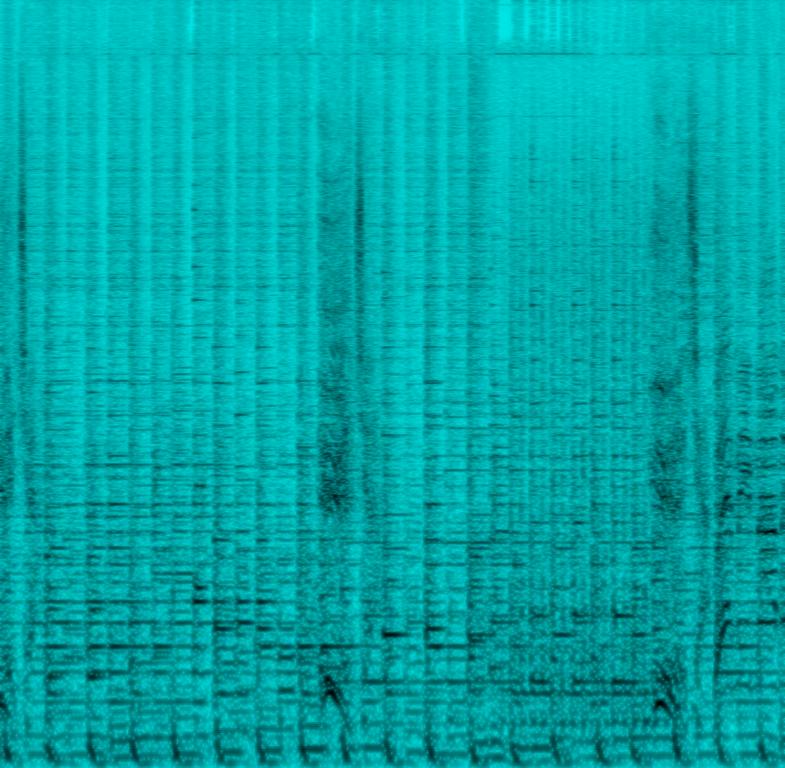
This is a live performance of a pop rock music piece. Two male vocals are singing melodically at the same time. There is a piano playing an upbeat melody while the bass guitar plays a simple bass line in the background. The piece has a joyful aura to it. This piece could be used in the soundtrack of a sit-com during the scenes of a character happily walking through the city.